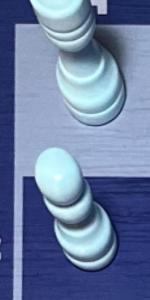
Label: Pawn_White